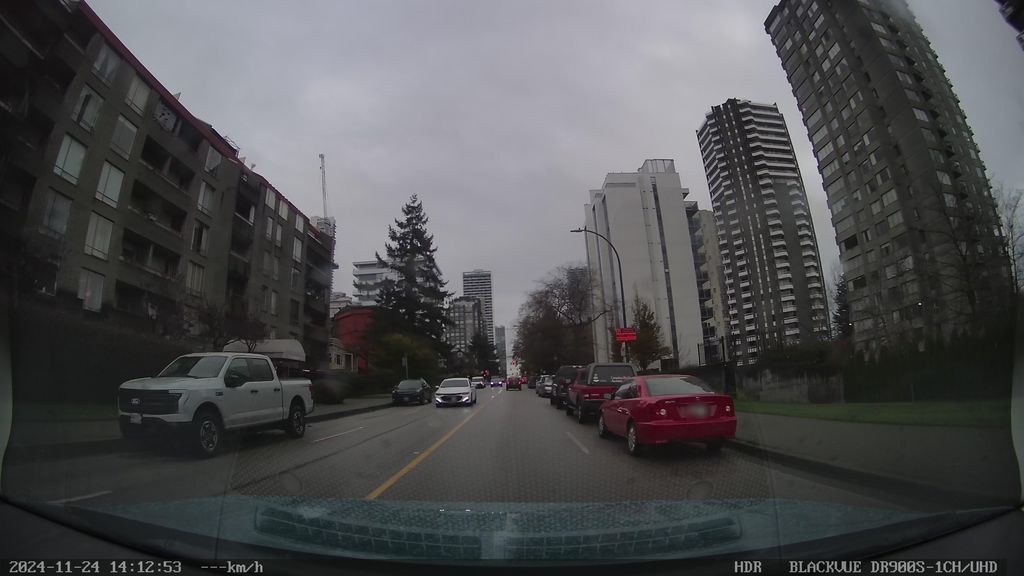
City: vancouver